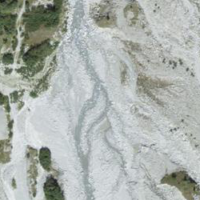
EUNIS habitat code: 31
Species observed at this site:
Parnassius apollo
Nucifraga caryocatactes